Interaction volume radius: 5 \u00c5
Interaction volume height: 25 \u00c5
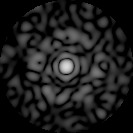
Disorder parameter: 0.8562